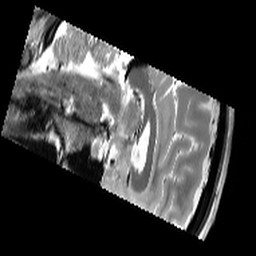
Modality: T2w
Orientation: sagittal
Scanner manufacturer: siemens
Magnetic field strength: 3 T
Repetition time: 9.86 s
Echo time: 0.05 s